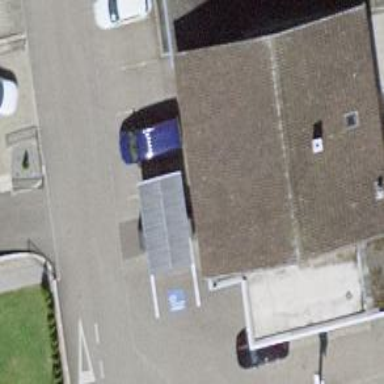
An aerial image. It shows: Charging station.